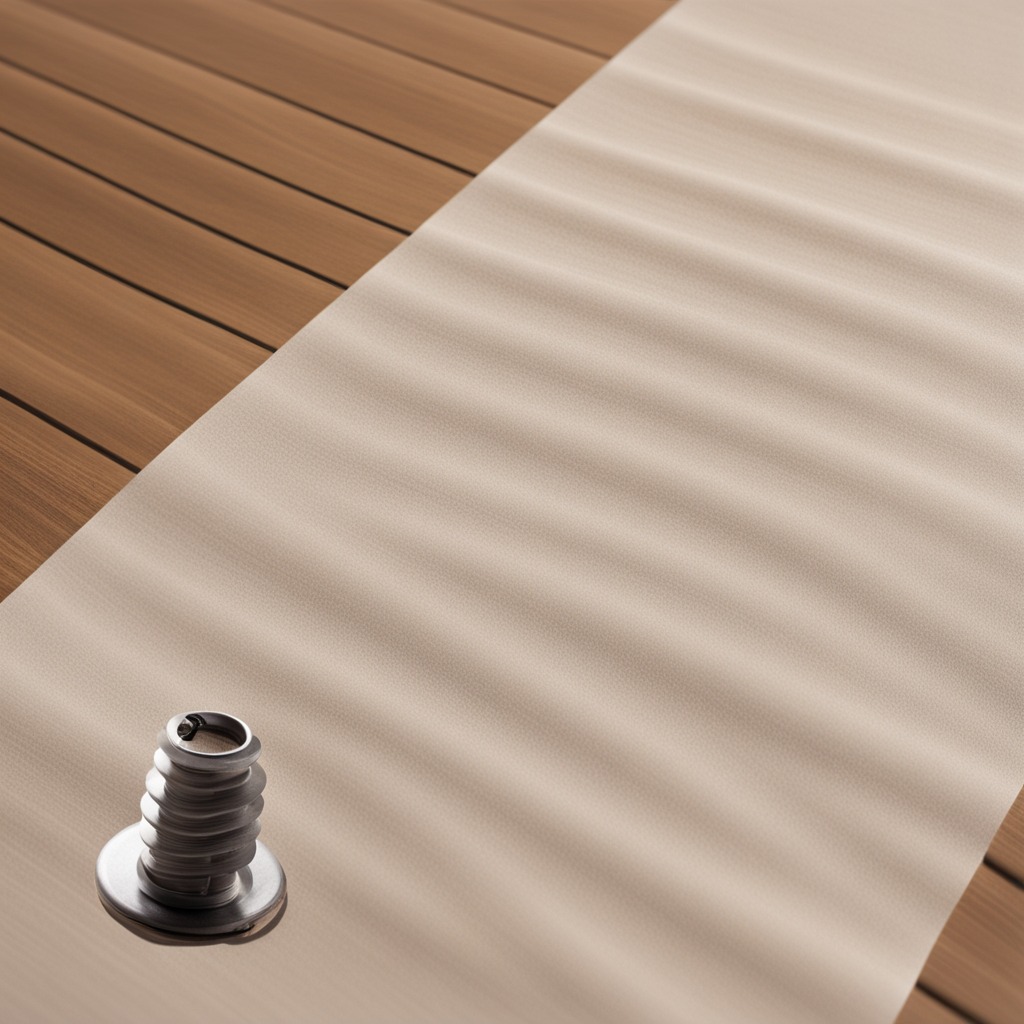
A metal screw lying on a wooden table in an outdoor workshop during daytime bright natural light soft shadows worn but beneath the cloth